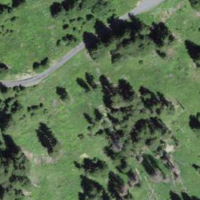
EUNIS habitat code: 43
Species observed at this site:
Tussilago farfara